Question: I am trying to create a Magento Credit Memo programmatically but Magento shows me a credit memo with zero totals.
'''
$incrementID = "100000016";
$orderMagento = Mage::getModel('sales/order')->loadByIncrementId($incrementID);
$convertOrder = new Mage_Sales_Model_Convert_Order ();
$creditmemo = $convertOrder->toCreditmemo ( $orderMagento );
$items = $orderMagento->getAllItems();
foreach ( $items as $item ) {
$_eachCreditMemoItem = $convertOrder->itemToCreditmemoItem ( $item );
$_eachCreditMemoItem->setQty ($item->getQtyInvoiced());
$_eachCreditMemoItem->register ();
$creditmemo->addItem ( $_eachCreditMemoItem );
$totalQty += $item->getQtyInvoiced ();
}
$creditmemo->refund();
$creditmemo->setTotalQty ( $totalQty );
$creditmemo->collectTotals();
$orderCreditMemoStatusCode = Mage_Sales_Model_Order::STATE_CLOSED;
$orderCreditMemoStatusComment = $comment;
$saveTransaction = Mage::getModel('core/resource_transaction')->addObject ($creditmemo )->addObject ( $orderMagento )->save ();
$orderMagento->addStatusToHistory ( $orderCreditMemoStatusCode, $orderCreditMemoStatusComment, false );
$orderMagento->save ();
'''
I have find this code in StackOverflow and I am trying to use it but it doesn't work as well.
Why the totals are not updated? Which is the right way to create it?

thanks
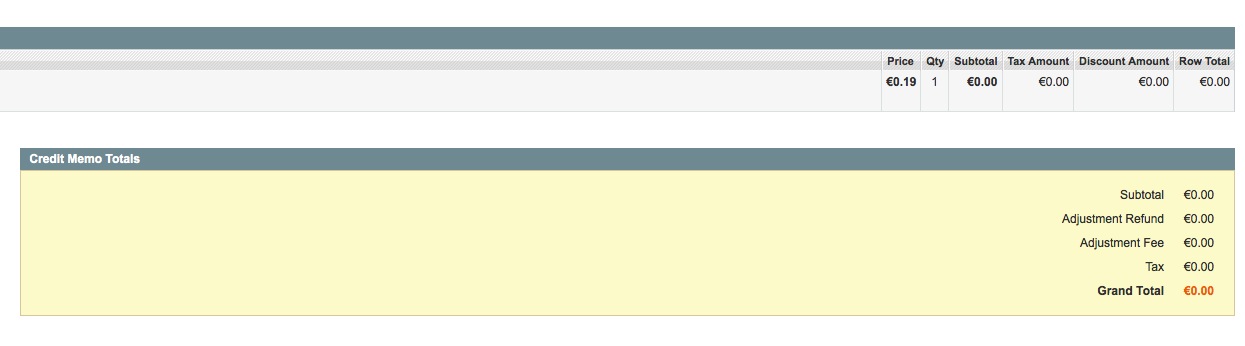
Answer: You can easily make credit memo from paid invoices. So first you need to get all paid invoices from your order:
'''
$invoices = array();
foreach ($order->getInvoiceCollection() as $invoice) {
if ($invoice->canRefund()) {
$invoices[] = $invoice;
}
}
'''
Then go throughout the invoices and make credit memo:
'''
$service = Mage::getModel('sales/service_order', $order);
foreach ($invoices as $invoice) {
$creditmemo = $service->prepareInvoiceCreditmemo($invoice);
$creditmemo->refund();
}
'''
Hope it works for you.